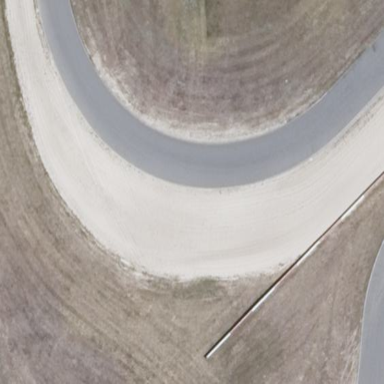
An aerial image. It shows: Gravel trap in sandy natural environment.